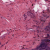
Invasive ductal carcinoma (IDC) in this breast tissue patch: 1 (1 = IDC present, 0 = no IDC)